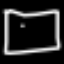
Label: square